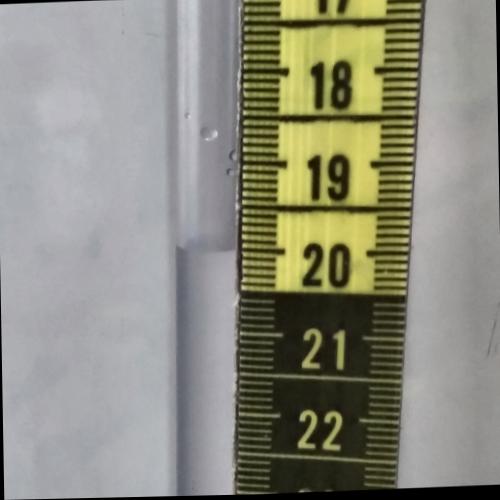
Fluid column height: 20.0 cm